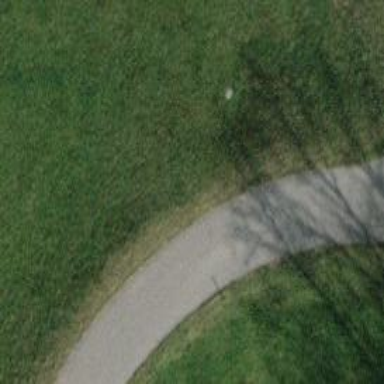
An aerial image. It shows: Unpaved driveway designated as service road.